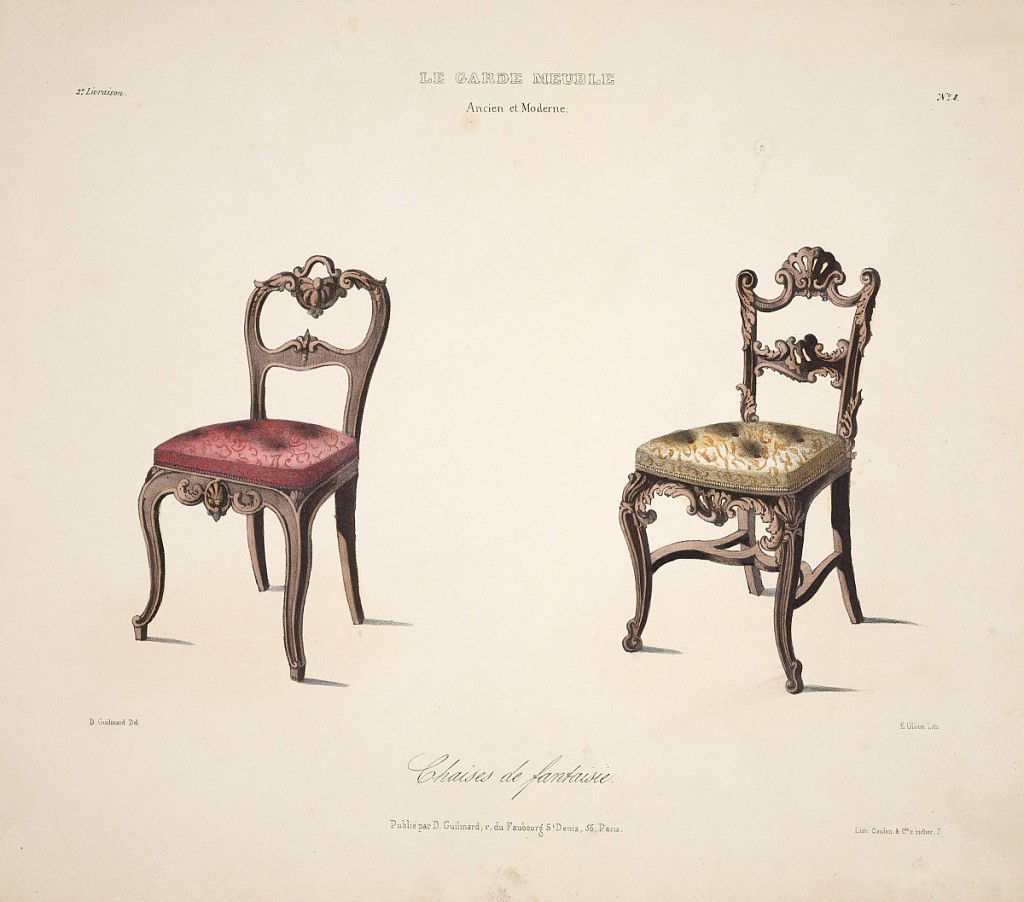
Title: "Chaises de fantaisie," no. 8, in Le Garde-Meuble (The Storehouse)
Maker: Désiré Guilmard, French, 1810–1885
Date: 1839–85
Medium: Hand-colored lithograph on cream laid paper
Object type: Album page
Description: Design for two chairs. Left, red upholstery and rounded wooden frame; right, yellow upholstery and curved and curled wooden frame.